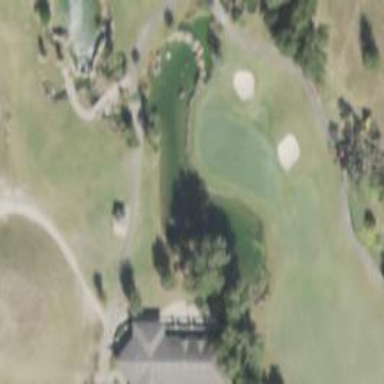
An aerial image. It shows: Grassy area designated for driving range golf.